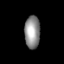
Tissue: lung
Cell type: Endothelial cells
Senescence score: 0.6554
Nuclear area (px): 496
Mean DAPI intensity: 143.093